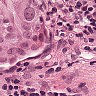
Metastatic tissue present: yes